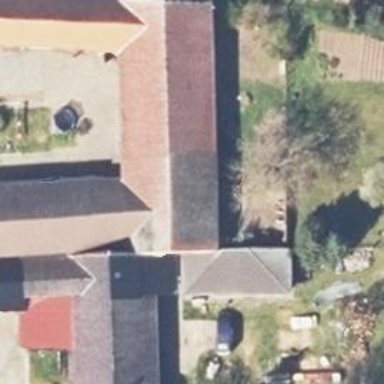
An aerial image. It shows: Barn.